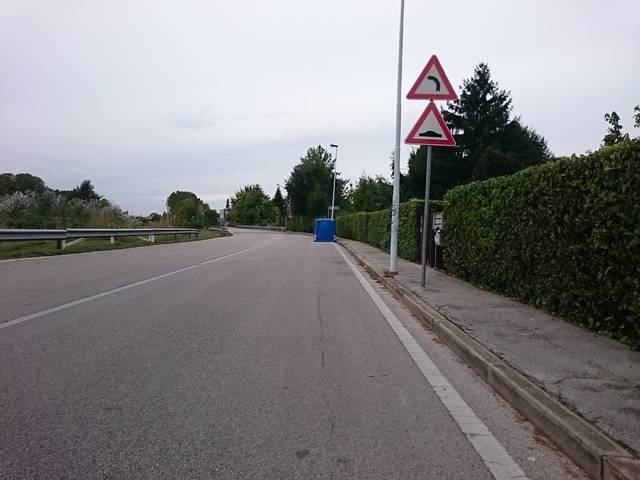
Region: Italy
Coordinates: 45.386, 11.857